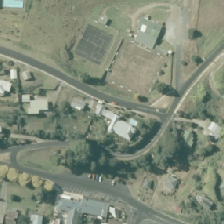
Land cover: urban_build_up